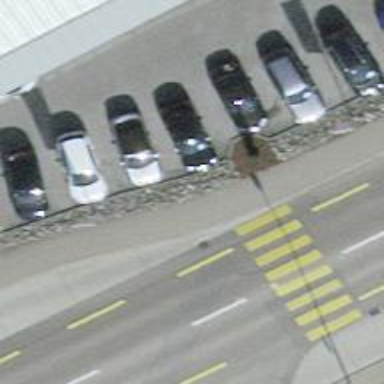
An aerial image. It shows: Sidewalk along the footway.